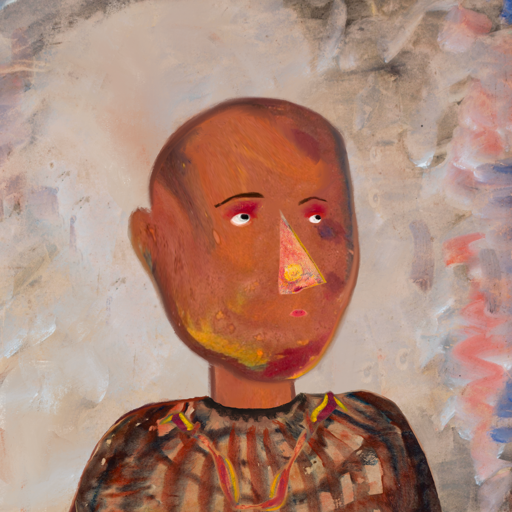
Background: Roy_Bahadur, Head And Neck Side: Mother_And_Son_Son, Face Side: Irani, Bust: Orphan, Hair Side: Blank, Head Accessory: Blank, Second Necklace: Gypsy_Mother_1, Necklace: Blank, Baby: Blank